Question: Excel Example - conditional formatting

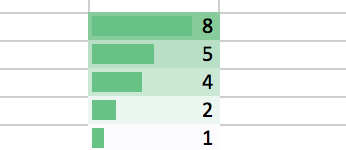
Answer: No, but a crude alternative is mentioned here: <URL>
Use the formula function to create a bar graph consisting of the pipe character "|", repeated a number of times based on the value in the adjoining cell.
'''
=REPT("|", B1)
'''